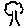
Label: tree